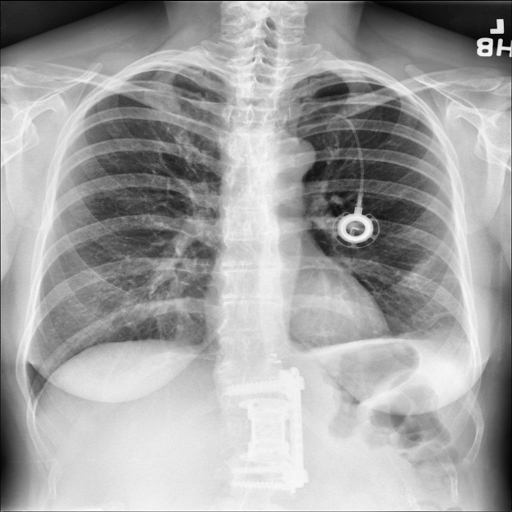
Finding: NORMAL